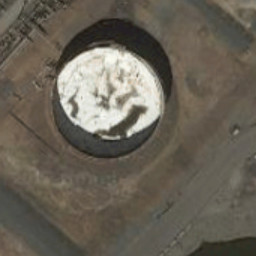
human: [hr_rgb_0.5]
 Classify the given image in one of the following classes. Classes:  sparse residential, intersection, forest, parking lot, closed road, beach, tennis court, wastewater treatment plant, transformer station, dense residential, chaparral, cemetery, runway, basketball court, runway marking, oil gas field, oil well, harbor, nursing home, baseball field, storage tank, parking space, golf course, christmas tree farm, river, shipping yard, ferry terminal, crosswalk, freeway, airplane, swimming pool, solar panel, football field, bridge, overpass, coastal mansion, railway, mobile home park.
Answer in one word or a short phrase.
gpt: storage tank